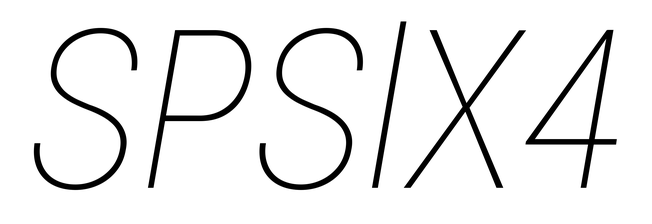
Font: Roboto-Italic_Condensed_Thin_Italic